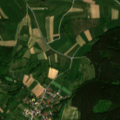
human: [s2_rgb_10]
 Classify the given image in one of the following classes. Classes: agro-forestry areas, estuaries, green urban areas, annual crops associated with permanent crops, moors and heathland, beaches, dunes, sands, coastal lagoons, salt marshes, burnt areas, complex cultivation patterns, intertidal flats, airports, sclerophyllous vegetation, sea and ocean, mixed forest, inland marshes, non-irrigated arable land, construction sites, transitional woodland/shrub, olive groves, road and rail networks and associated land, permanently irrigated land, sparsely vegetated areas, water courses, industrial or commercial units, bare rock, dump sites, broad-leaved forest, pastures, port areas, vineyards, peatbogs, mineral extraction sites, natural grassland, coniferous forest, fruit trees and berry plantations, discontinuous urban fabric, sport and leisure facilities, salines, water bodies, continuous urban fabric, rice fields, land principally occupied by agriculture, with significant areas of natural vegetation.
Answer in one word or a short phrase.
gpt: discontinuous urban fabric, non-irrigated arable land, complex cultivation patterns, land principally occupied by agriculture, with significant areas of natural vegetation, coniferous forest